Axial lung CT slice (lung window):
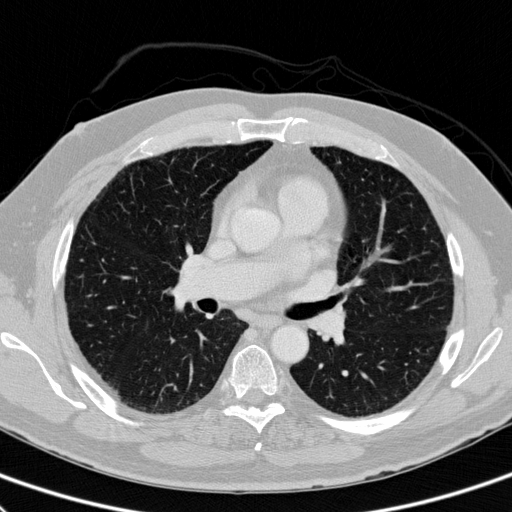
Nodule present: no